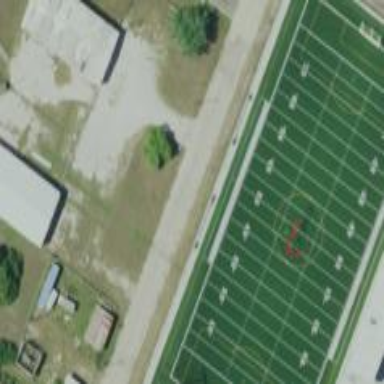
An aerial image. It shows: American football pitch.